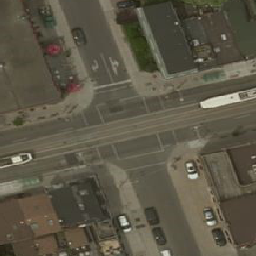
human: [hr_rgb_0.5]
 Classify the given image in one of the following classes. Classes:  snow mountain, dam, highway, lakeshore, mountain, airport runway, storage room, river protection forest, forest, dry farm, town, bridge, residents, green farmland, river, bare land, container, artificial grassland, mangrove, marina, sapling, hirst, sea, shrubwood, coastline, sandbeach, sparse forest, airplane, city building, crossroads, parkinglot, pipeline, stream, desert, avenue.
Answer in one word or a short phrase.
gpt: crossroads